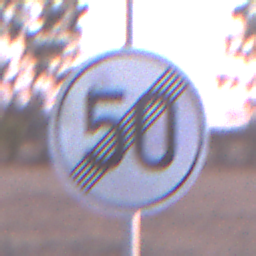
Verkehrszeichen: EndeGeschwindigkeit50
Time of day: SunriseSunset
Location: Outdoor (Nature)
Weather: Clear
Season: NotSpecified
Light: Natural